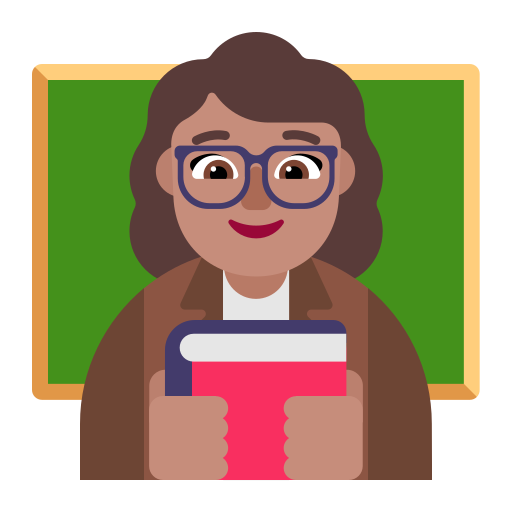
woman teacher flat